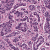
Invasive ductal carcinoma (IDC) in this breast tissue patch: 1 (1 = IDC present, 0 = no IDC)